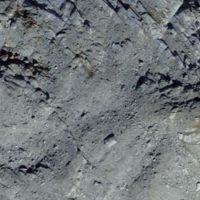
EUNIS habitat code: 48
Species observed at this site:
Chamaenerion fleischeri